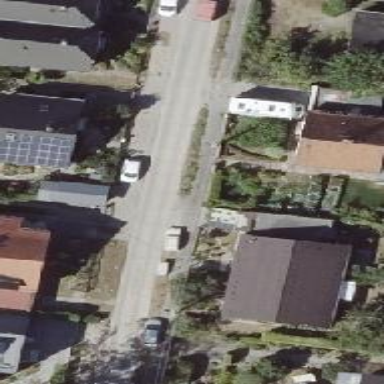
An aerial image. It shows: Footway along the road.